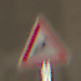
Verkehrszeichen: WildwechselLinks
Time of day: Midday
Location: Roofed (Tunnel)
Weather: NotSpecified
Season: NotSpecified
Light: Natural